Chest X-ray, PA view. Patient: 35 years old, sex M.
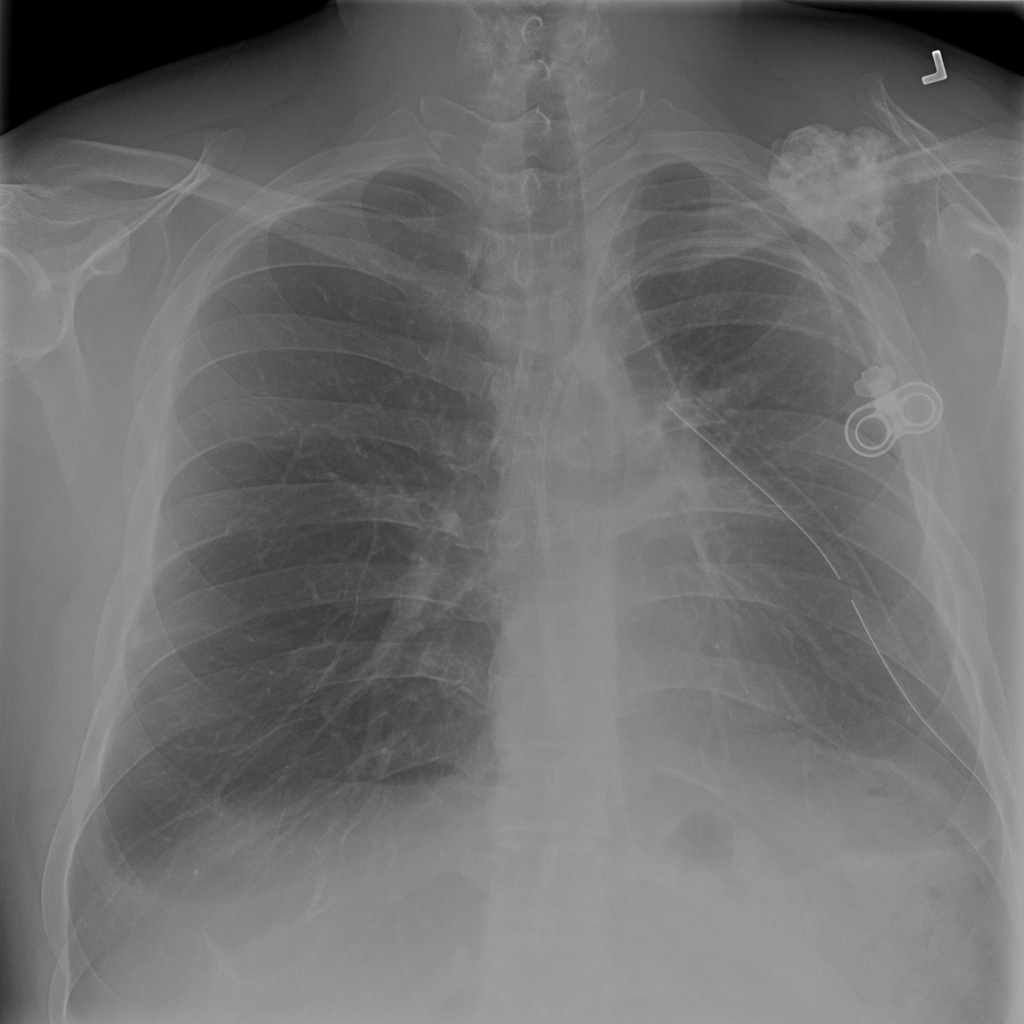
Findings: No Finding